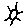
Label: sun